Question: Suppose i have the data frame below:

I checked the <URL> but it's only based on a single column.
Reproducible code:
'''
x = np.random.normal(100,5,100)
data = pd.DataFrame(x)
epsilon = 10
data.columns = ['x']
data['lower'] = x - epsilon
data['upper'] = x + epsilon
data
'''
I'd actually like to use altair, since i like it's interactivity.
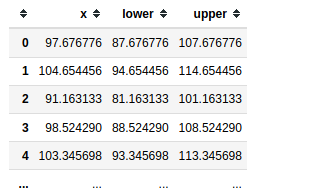
Answer: You can layer a line and an area chart, usng the 'y' and 'y2' encodings to specify the range:
'''
import altair as alt
import pandas as pd
import numpy as np
x = np.random.normal(100,5,100)
epsilon = 10
data = pd.DataFrame({
'x': x,
'lower': x - epsilon,
'upper': x + epsilon
}).reset_index()
line = alt.Chart(data).mark_line().encode(
x='index',
y='x'
)
band = alt.Chart(data).mark_area(
opacity=0.5
).encode(
x='index',
y='lower',
y2='upper'
)
band + line
'''
<URL>